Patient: sex M, age 57
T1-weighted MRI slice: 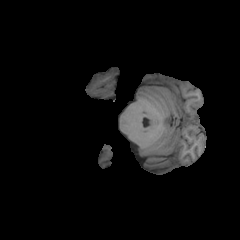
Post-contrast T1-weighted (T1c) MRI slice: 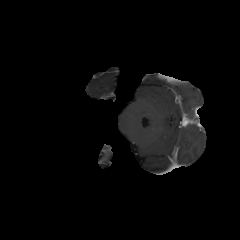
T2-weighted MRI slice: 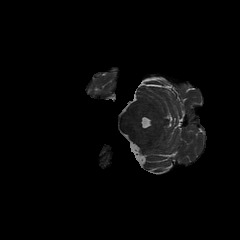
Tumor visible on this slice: no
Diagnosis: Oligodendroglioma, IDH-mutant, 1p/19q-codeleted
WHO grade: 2